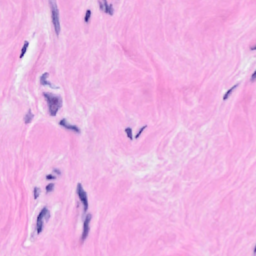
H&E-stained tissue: Breast